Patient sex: M
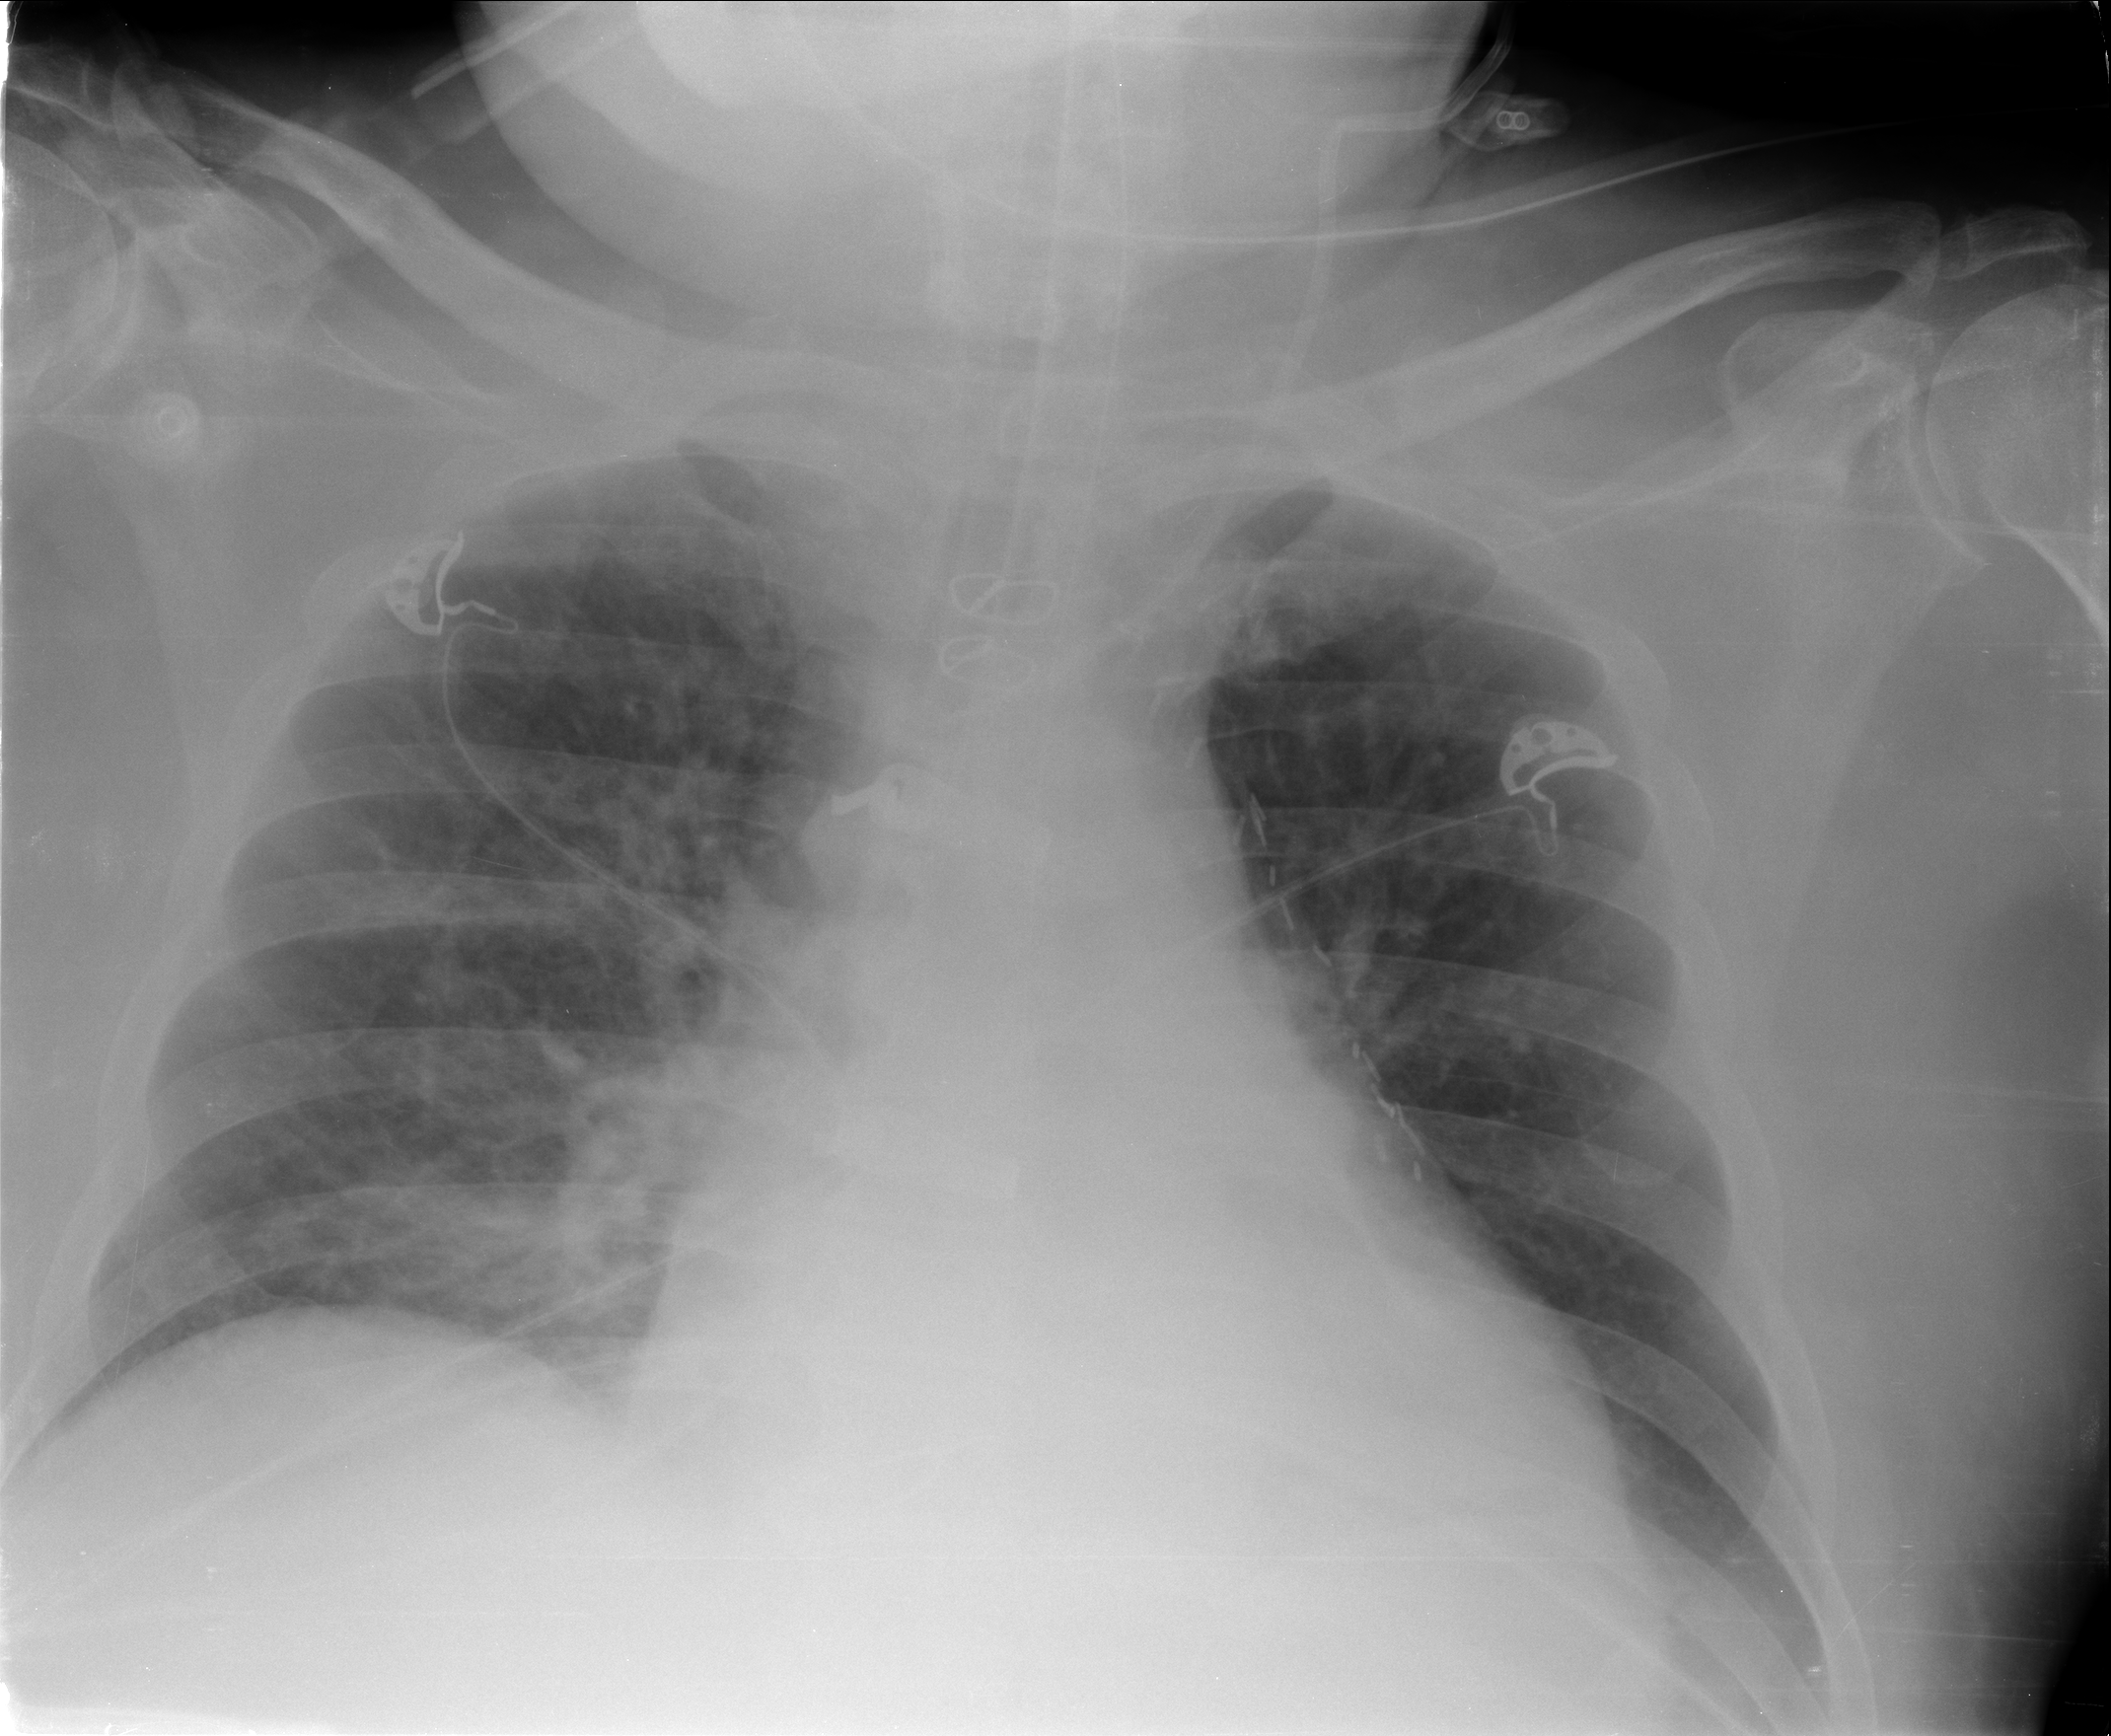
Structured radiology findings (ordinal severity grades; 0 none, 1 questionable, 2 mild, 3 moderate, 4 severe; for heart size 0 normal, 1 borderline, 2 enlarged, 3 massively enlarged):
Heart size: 2
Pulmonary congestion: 2
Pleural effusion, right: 1
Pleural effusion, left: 0
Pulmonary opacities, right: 2
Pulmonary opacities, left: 0
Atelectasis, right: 2
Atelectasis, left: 0